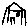
Label: house